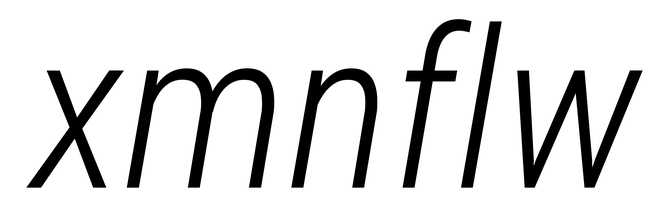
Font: Roboto-Italic_Condensed_Light_Italic